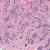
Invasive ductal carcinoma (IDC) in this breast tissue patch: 1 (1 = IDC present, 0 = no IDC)